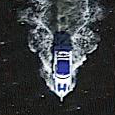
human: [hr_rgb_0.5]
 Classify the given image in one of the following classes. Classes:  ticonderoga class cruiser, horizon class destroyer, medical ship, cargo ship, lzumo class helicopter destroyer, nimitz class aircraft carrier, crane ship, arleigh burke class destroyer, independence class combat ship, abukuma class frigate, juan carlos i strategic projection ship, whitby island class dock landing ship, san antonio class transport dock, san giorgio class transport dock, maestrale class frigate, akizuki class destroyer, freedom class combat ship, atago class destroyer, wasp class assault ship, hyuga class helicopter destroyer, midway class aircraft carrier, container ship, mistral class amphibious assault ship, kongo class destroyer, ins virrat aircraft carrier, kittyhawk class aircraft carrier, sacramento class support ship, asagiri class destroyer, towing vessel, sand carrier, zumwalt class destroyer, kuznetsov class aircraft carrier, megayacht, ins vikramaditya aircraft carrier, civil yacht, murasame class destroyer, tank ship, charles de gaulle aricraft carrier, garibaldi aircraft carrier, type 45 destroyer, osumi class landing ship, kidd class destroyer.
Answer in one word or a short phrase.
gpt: Civil yacht